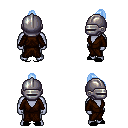
a pixel art fantasy rpg character, male body template, dark elf, purple skin, brown robe, white pants, white cyan short topknot hairstyle, metal helm, black slippers, four views (front, back, left, right), 2x2 character sprite sheet, small pixel art, hard edges, no anti-aliasing